Question:
i thought short is 1? why did it increase by 8, from 16 to 24?
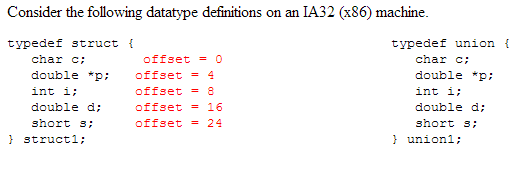
Answer: This is a question of data type <URL>.
> Can someone explain to me why the offset is 0, 4, 8 16 and 24?
The first item is always going to be at the beginning of the structure (offset 0).
The 'char' takes up one byte, so the next offset would be 1. However, the 'double*' is 4-byte aligned (for performance), so it goes to the next 4-byte offset, 4. On x86 (32-bit) a pointer is 4 bytes, so the next offset is 8, where 'i' goes.
> I know the byte size for double is 8 and int is 4, but i thought short is 1? why did it increase by 8, from 16 to 24?